Field crop: maize
Growth stage: 1
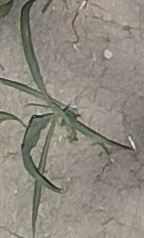
Species: sorghum